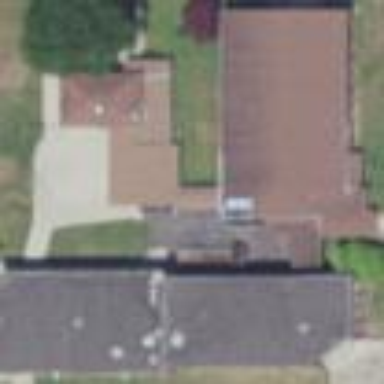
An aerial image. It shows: School building.